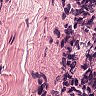
Metastatic tissue present: no